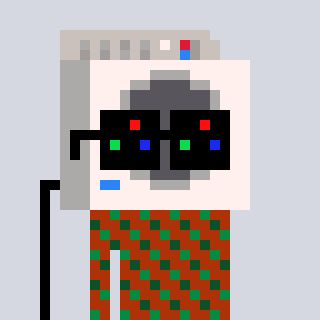
a pixel art character with square black sunglasses, a washing machine-shaped head and a hotbrown-colored body on a cool background